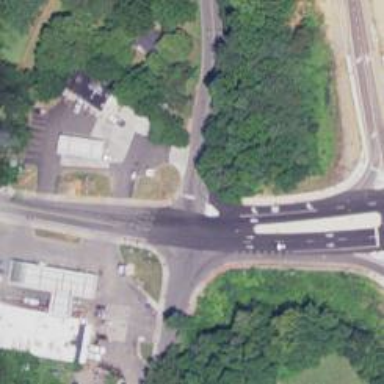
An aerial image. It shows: Tertiary link road with asphalt surface.